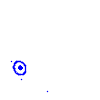
Particle: electron